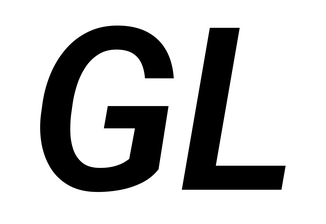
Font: Roboto-Italic_SemiBold_Italic